Current action and preconditions to check: path_clear

Your task: For each precondition in the list above, predict whether it will hold at this action.

Consider the current scene as observed from the mobile robot's camera, and analyze the predicted future states of all dynamic agents (e.g., people, animals, vehicles, or any moving entities) within the NEXT SECOND.

IMPORTANT: Only answer "very likely" if you are absolutely certain—based on strong, clear evidence—that a dynamic agent will violate the precondition in the predicted future state. Do NOT answer "very likely" for unlikely, ambiguous, or low-probability risks.

Ask yourself for each precondition: Is there a high probability, with clear and convincing evidence, that the predicted future states of any dynamic agent will interfere with the predicted future state of the currently executing action within the NEXT SECOND, causing that precondition to fail?

Assess the risk level based on these predictions. Use "likely" or "very likely" if motions create a clear risk of interference.

Use "neutral" or "improbable" if agents are nearby but their predicted paths are clearly diverging or non-conflicting.

Failure Risk Categories: "very improbable", "improbable", "neutral", "likely", "very likely"

Answer Format: Output ONLY the probability_of_failure value from these categories: "very improbable", "improbable", "neutral", "likely", "very likely"

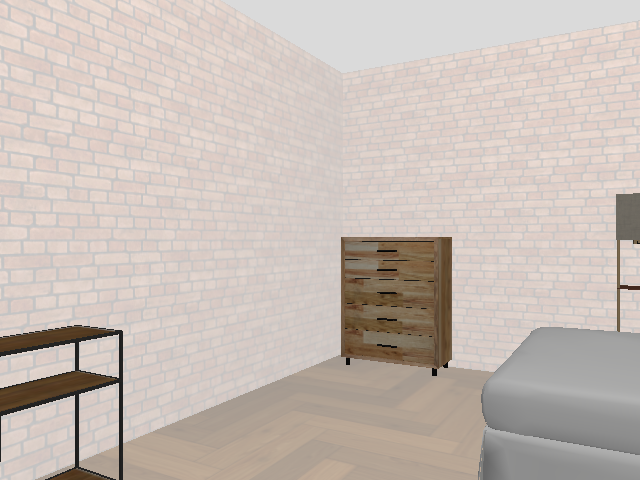

Answer: very improbable